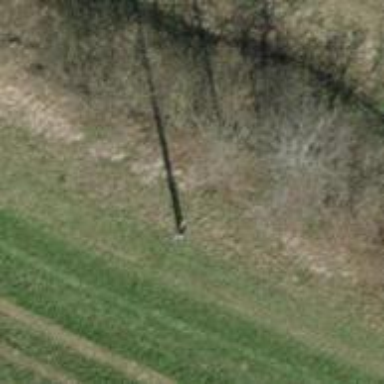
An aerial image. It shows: Concrete power pole.